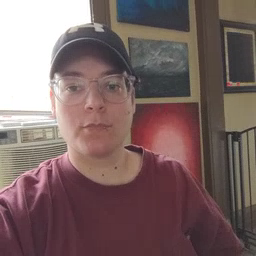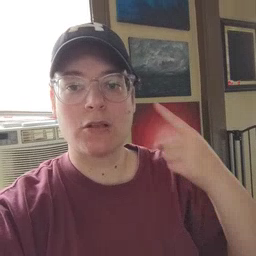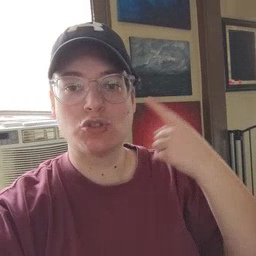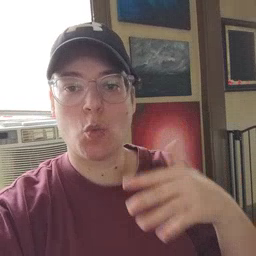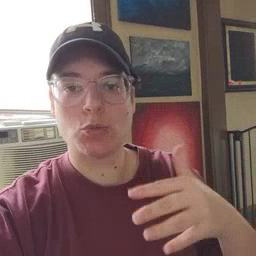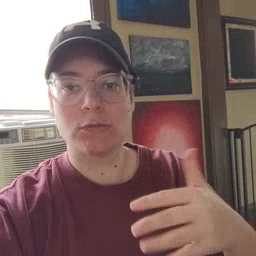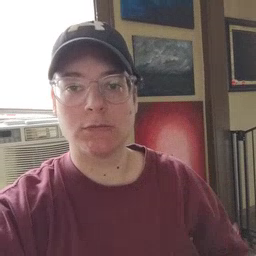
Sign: noisy